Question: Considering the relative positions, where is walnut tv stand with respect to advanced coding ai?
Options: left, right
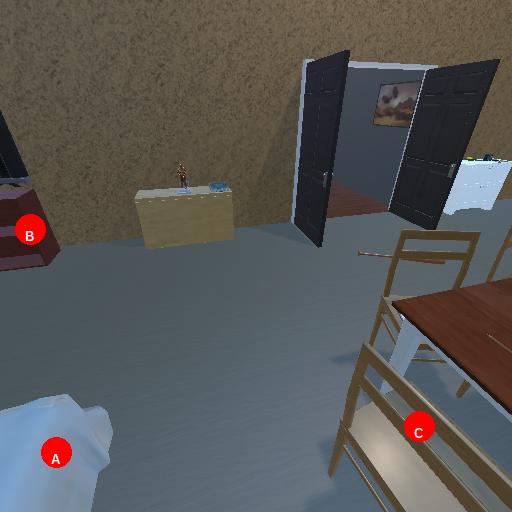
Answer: left